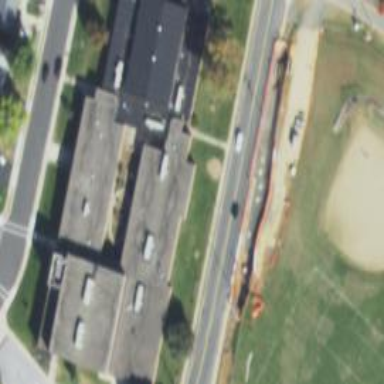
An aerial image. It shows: School building.